Question: I want to ask a question about the topics of activemq.
I entered admin page of activemq and found that messages enqueued will never be dequeued in topics even if consumers had been written correctly. That means the all published messages will be permanently kept in ActiveMQ.
Will these message lead to a memory leak? Is there a solution that could make consumed messages dequeued?

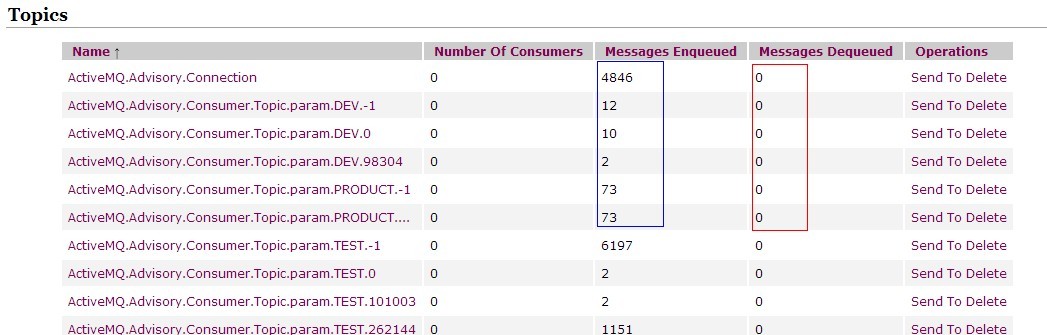
Answer: I think you may need to config your session with the right way.
connection.createSession(Boolean.FALSE, Session.AUTO_ACKNOWLEDGE)
ActiveMQ will only marked the message to Dequeued by your code if you use a transaction or Session.CLIENT_ACKNOWLEDGE